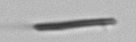
Label: fiber